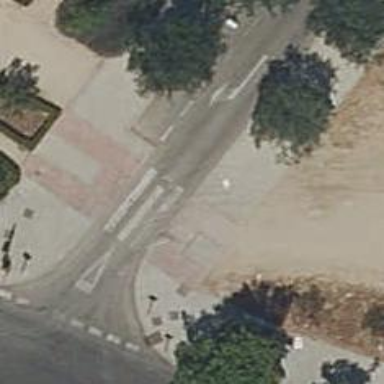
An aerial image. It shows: Uncontrolled footway crossing with markings.